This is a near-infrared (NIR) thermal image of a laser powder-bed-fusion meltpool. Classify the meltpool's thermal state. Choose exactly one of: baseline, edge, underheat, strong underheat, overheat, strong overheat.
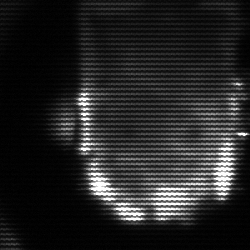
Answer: baseline